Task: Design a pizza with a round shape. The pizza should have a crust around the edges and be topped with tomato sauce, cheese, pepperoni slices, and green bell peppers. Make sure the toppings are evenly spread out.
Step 452:
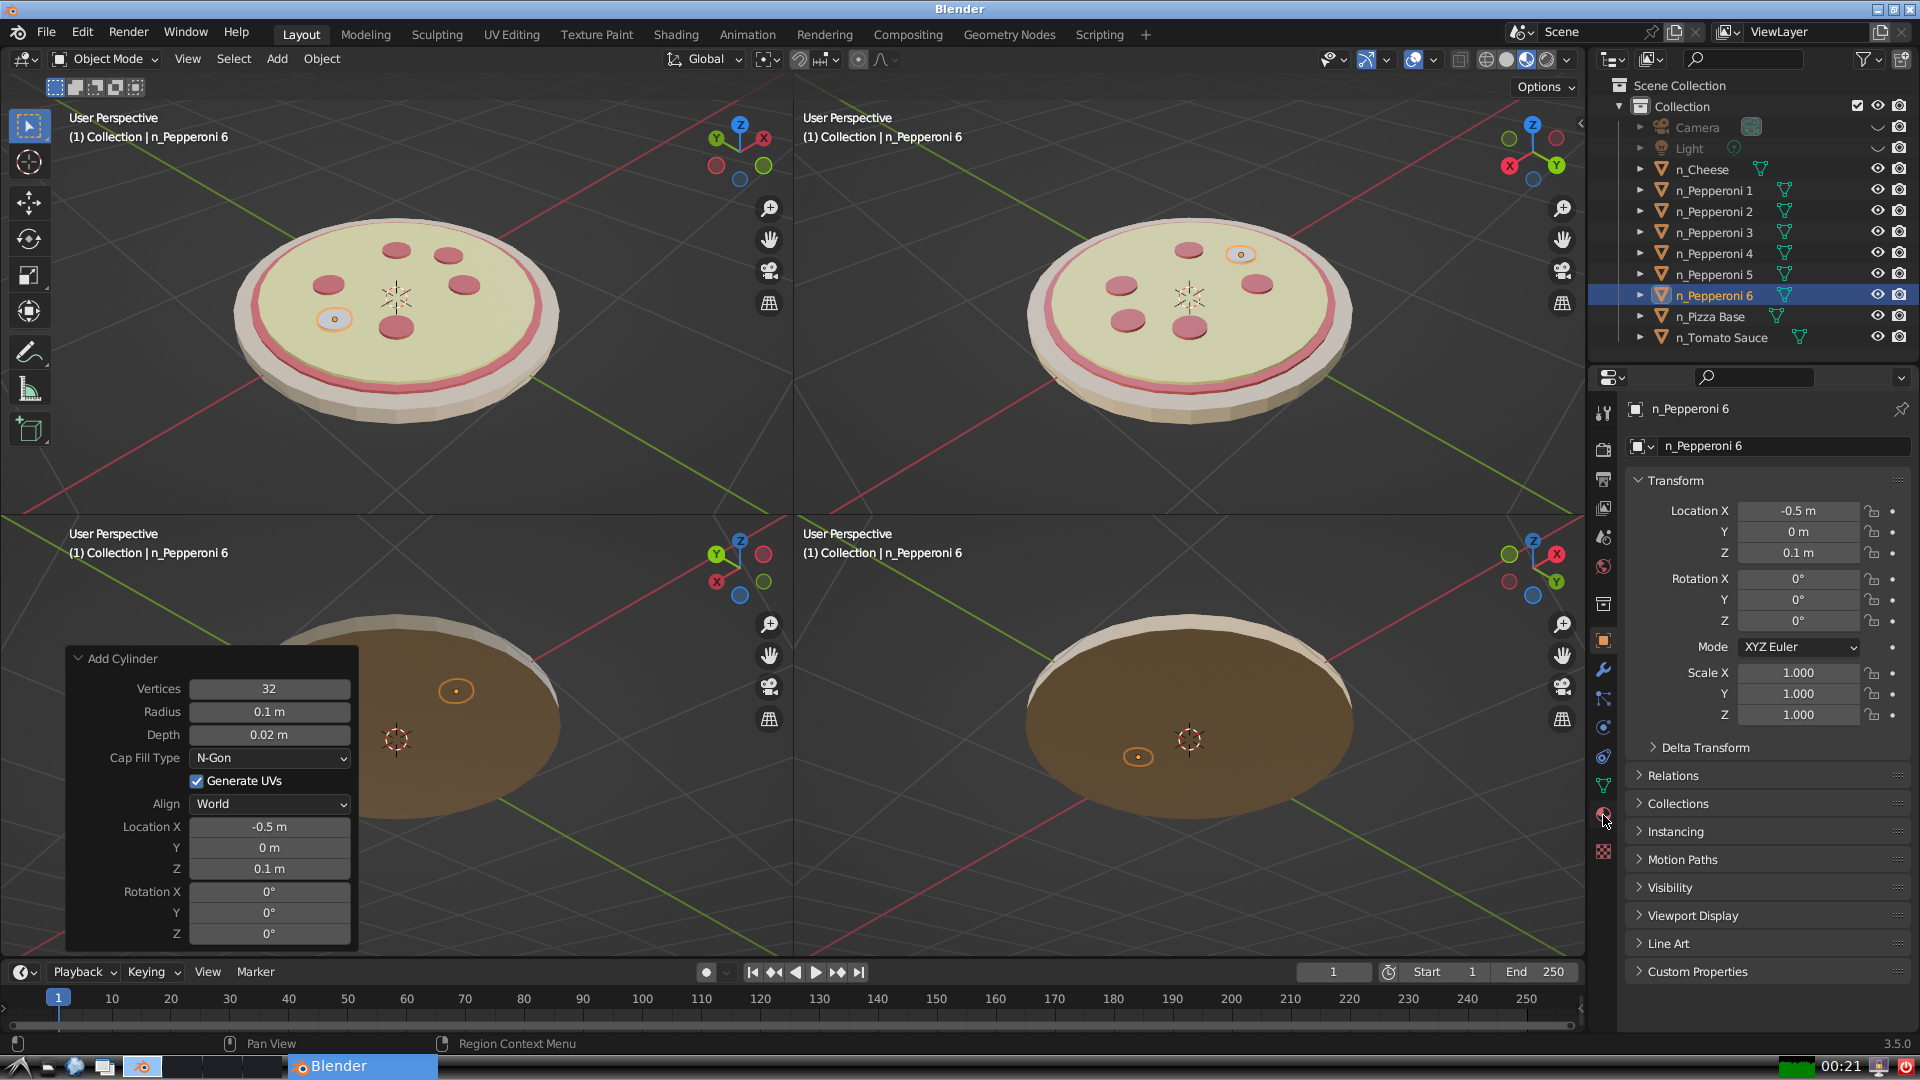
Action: click: no